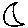
Label: moon